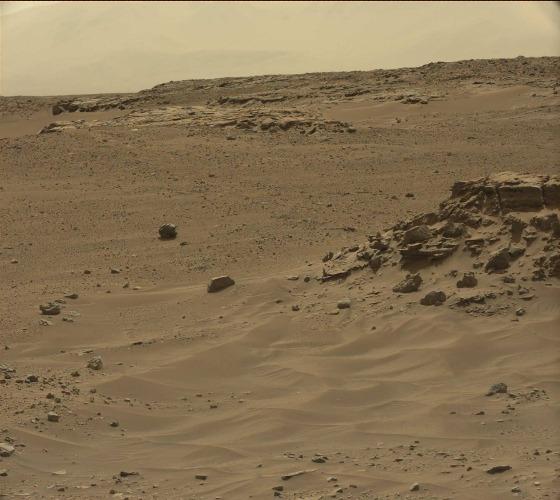
Terrain classes present: Bedrock, Gravel / Sand / Soil, Rock, Sky / Distant Mountains